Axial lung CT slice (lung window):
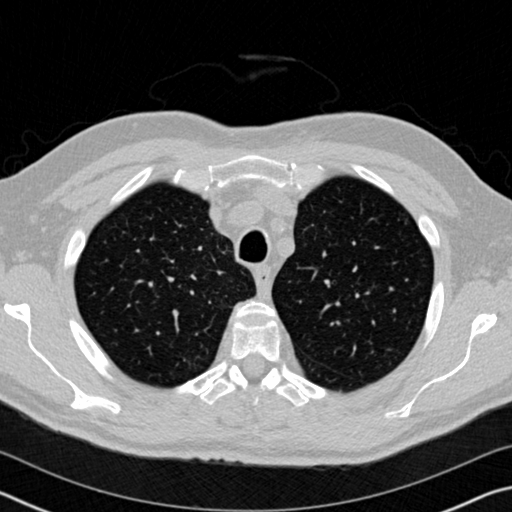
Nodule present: no